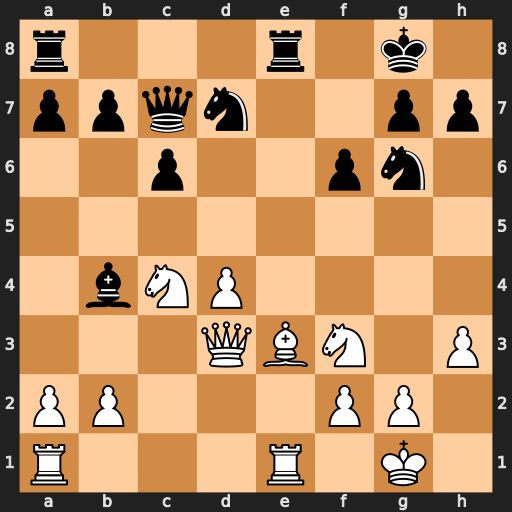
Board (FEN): r3r1k1/ppqn2pp/2p2pn1/8/1bNP4/3QBN1P/PP3PP1/R3R1K1
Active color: w
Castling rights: -
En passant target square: -
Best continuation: Qb3 Kh8 Qxb4